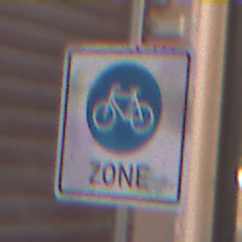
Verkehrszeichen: BeginnFahrradzone
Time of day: MorningAfternoon
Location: Outdoor (Urban)
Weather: Clear
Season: NotSpecified
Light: Natural